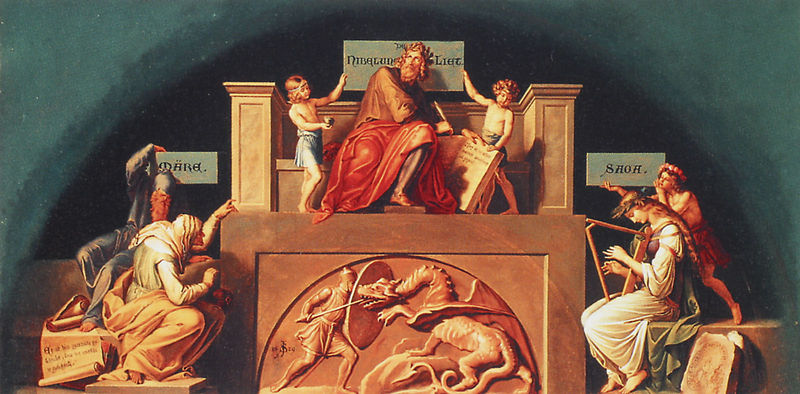
Titel: Der Dichter des Nibelungenliedes
Künstler: Julius Schnorr von Carolsfeld
Institution: Poznan, Muzeum Narodowe
Schlagwörter: angriff, feder, flügel, kampf, mann, umhang, frauen, menschen, sitzen, männer, leute, bart, alte, stehen, kind, personen, musik, kinder, engel, schrift, thron, musizieren, podest, schild, buch, münchen, schwert, text, schriftsteller, autor, tron, allegorie, ritter, christus, sage, märchen, siegfried, schriftrolle, fresko, schreiber, harfe, alte frau, drachen, drache, drachentöter, georg, siten, thronen, nibelungensage, nibelungenlied, gregor, saul, autorenbild, pernsonen, hseck